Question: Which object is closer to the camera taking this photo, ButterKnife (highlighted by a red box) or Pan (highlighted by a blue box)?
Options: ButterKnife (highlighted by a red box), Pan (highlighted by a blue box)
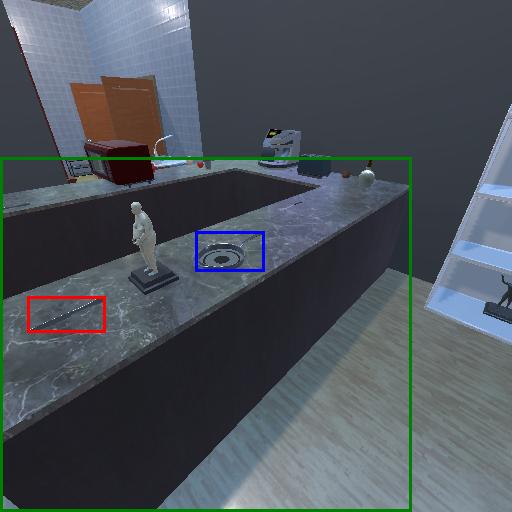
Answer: ButterKnife (highlighted by a red box)